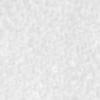
Label: no_change